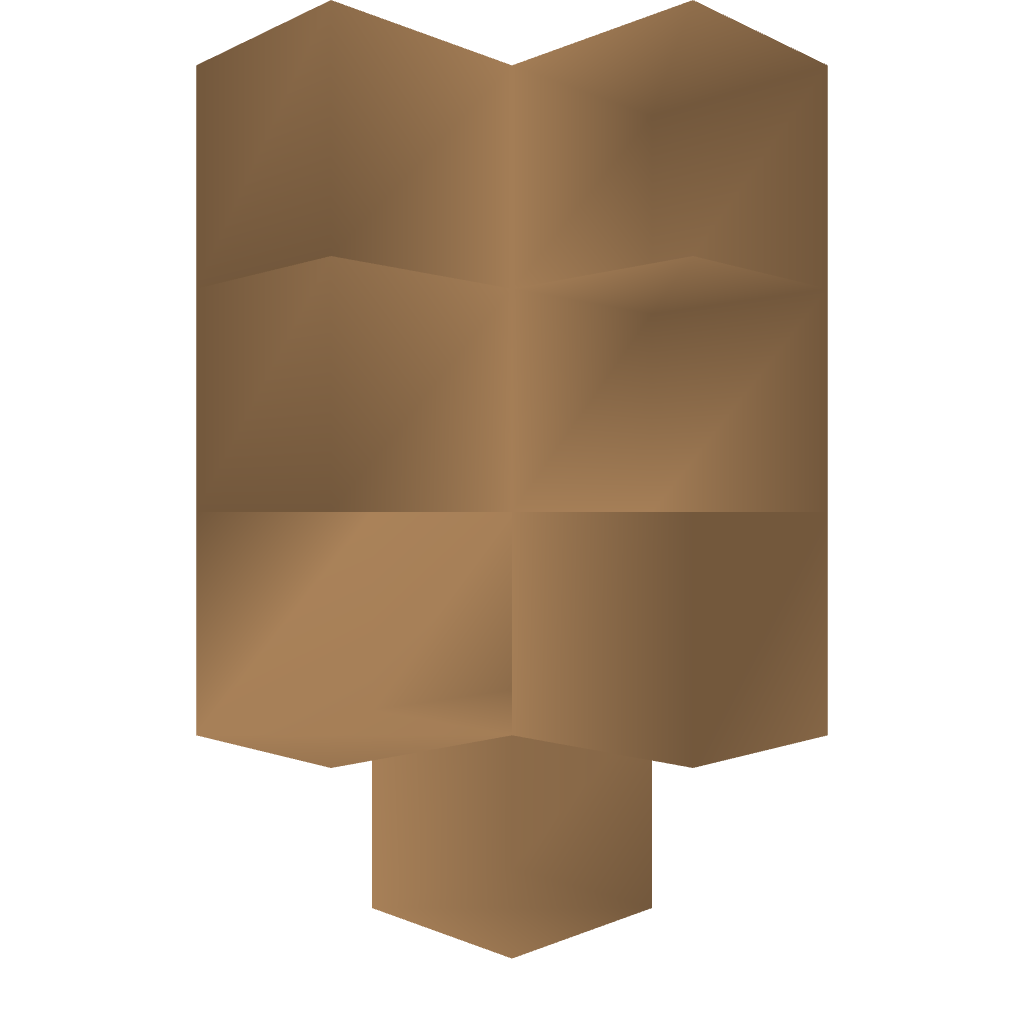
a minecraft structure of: Wood Lamp bad low quality